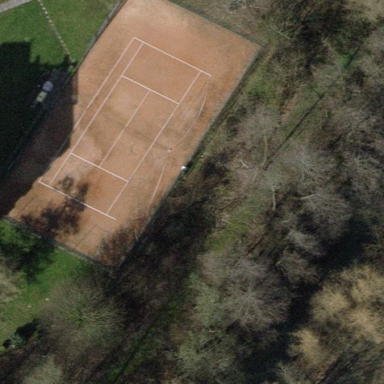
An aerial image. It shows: Tennis court on pitch designated for leisure land.